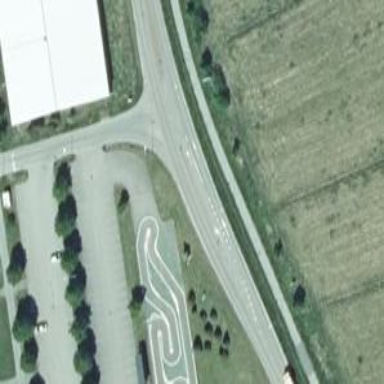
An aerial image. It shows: Crossing on asphalt cycleway.